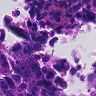
Metastatic tissue present: yes